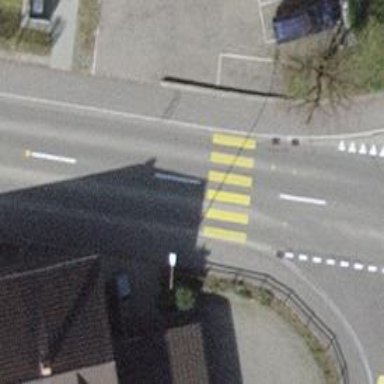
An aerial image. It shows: Uncontrolled zebra crossing on the road.